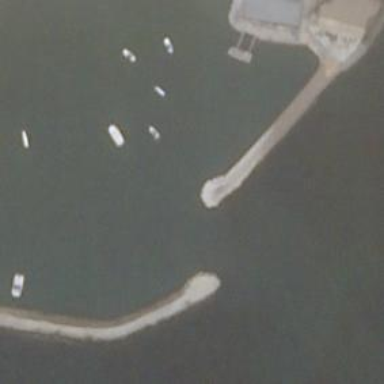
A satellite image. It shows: Breakwater structure.